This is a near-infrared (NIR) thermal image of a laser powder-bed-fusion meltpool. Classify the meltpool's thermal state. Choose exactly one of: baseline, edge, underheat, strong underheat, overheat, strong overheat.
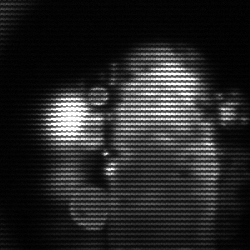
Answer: strong underheat